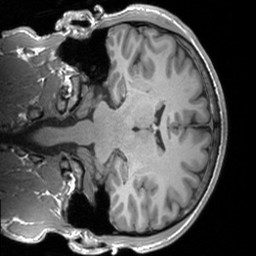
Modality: T1w
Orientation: coronal
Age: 22
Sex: male
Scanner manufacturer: siemens
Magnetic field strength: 3 T
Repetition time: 1.9 s
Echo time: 0.00226 s